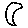
Label: moon